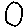
Label: moon